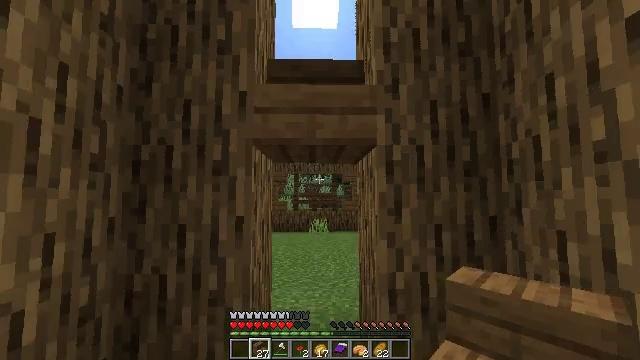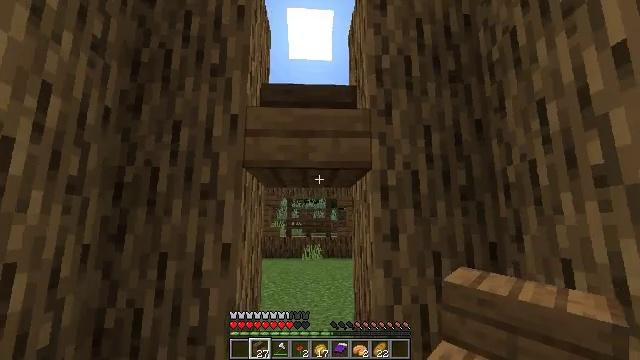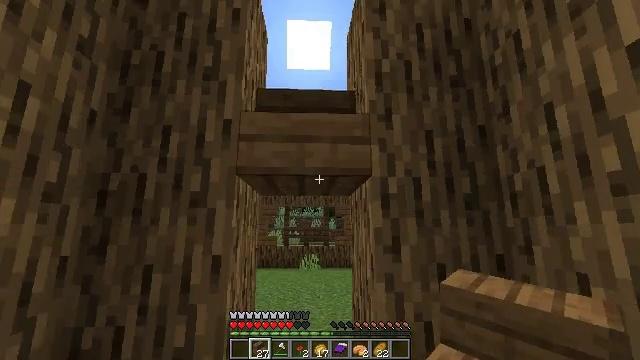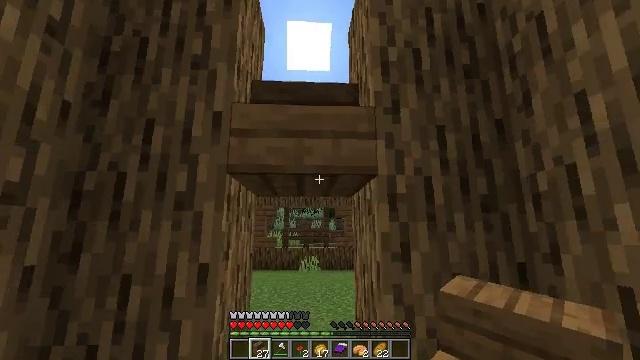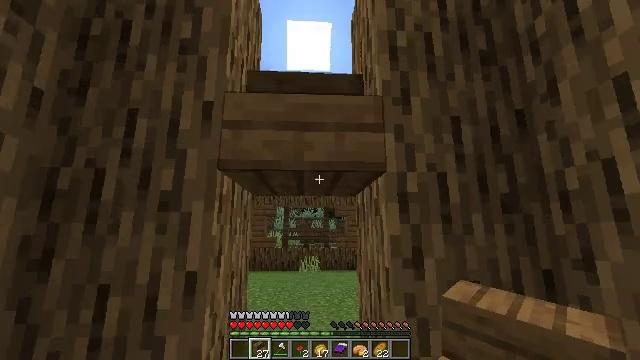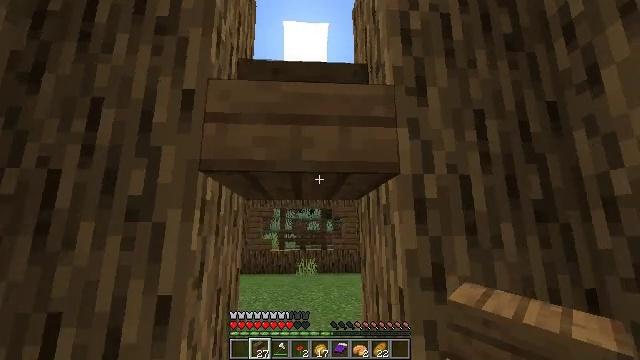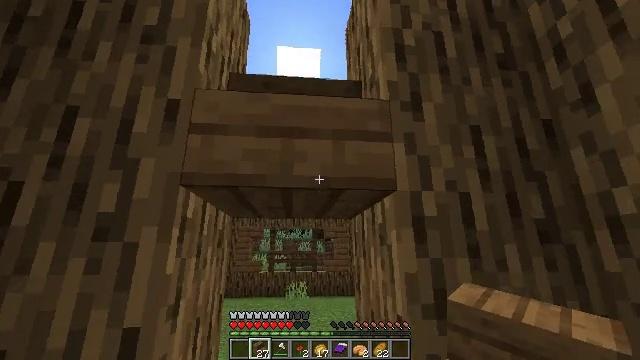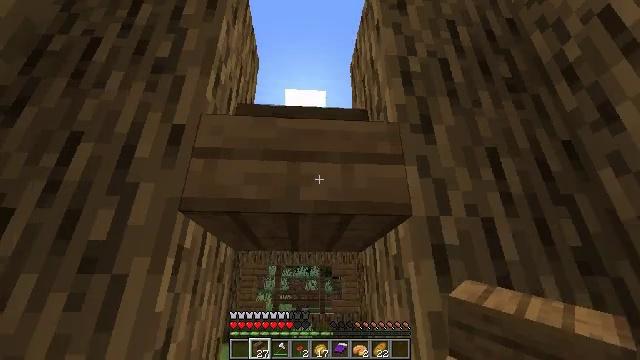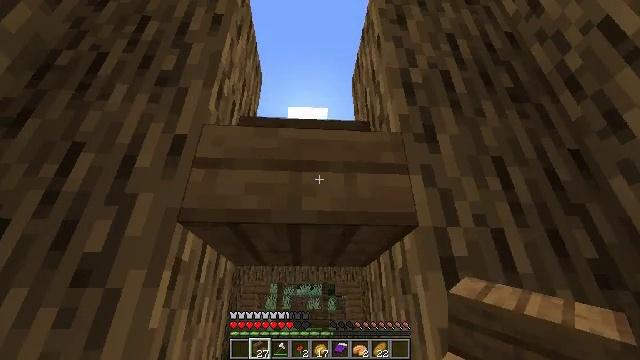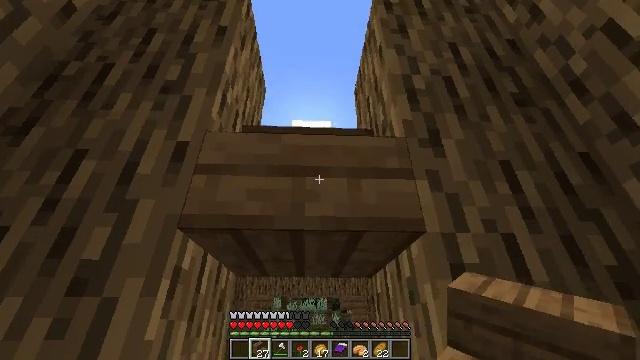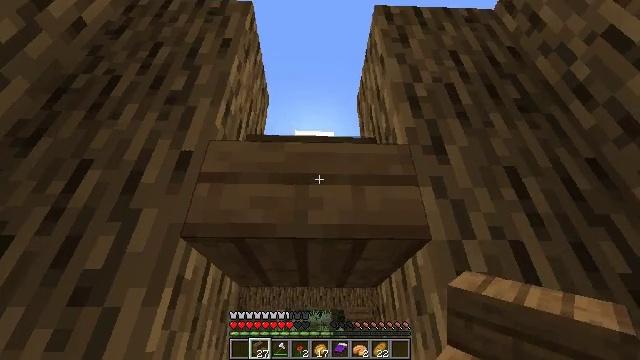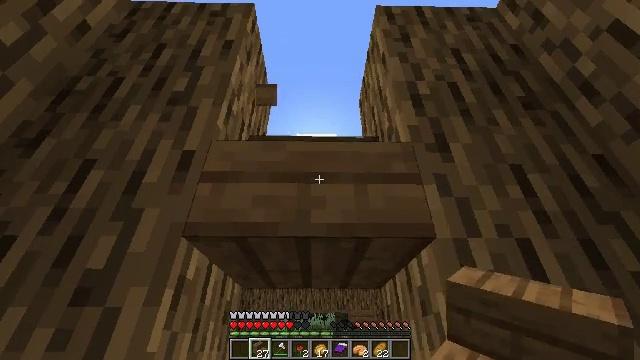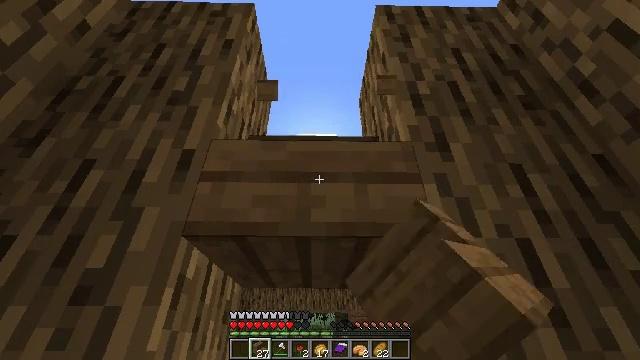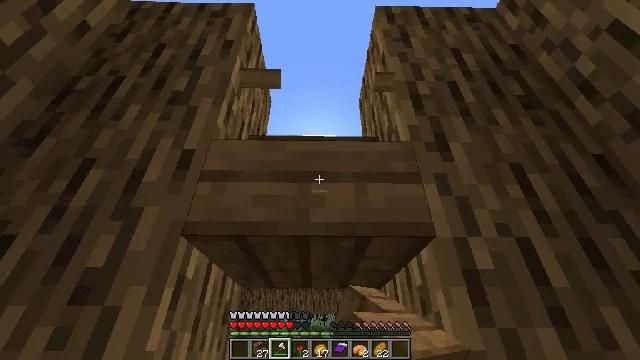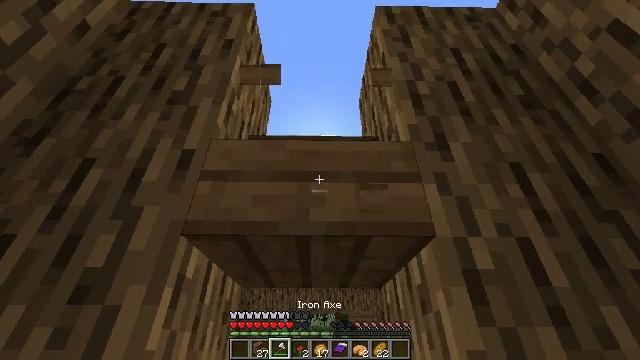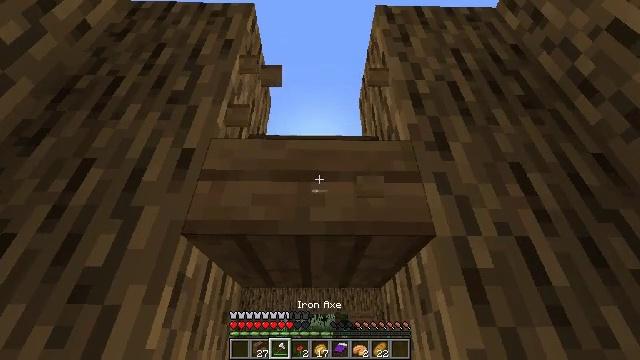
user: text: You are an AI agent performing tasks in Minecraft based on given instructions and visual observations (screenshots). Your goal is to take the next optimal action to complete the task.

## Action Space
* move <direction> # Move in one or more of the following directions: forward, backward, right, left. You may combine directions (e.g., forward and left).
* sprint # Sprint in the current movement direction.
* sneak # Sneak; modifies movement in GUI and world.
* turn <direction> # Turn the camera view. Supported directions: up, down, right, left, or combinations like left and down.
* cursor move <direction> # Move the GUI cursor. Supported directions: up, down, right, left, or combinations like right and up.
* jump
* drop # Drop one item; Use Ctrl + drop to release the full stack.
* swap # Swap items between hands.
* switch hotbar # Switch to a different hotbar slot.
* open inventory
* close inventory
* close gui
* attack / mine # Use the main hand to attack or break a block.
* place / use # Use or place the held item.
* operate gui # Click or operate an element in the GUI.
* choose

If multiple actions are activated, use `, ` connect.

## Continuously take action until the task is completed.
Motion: motion action
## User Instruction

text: Attack the spruce stairs to remove them.
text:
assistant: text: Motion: move forward, turn right and up
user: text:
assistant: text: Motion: move forward, turn up
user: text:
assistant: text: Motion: move forward
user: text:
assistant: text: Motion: move forward
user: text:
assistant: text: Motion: move forward
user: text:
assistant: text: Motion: turn right and up
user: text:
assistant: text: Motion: turn left and up
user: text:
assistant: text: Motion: turn up, switch to hotbar 2
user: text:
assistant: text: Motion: turn up, switch to hotbar 2
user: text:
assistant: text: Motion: turn up
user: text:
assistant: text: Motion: attack / mine
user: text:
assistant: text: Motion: attack / mine
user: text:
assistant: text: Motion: attack / mine, switch to hotbar 3
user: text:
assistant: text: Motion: attack / mine, switch to hotbar 3
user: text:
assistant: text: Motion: attack / mine
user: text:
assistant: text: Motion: attack / mine
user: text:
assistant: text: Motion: attack / mine
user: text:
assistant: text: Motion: attack / mine
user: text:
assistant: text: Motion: attack / mine
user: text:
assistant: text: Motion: attack / mine
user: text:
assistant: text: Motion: attack / mine
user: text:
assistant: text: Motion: attack / mine
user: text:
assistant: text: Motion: move forward, attack / mine
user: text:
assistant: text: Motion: move forward, attack / mine
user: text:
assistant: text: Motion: move forward, attack / mine
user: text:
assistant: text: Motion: move forward, attack / mine
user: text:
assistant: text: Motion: move forward, attack / mine
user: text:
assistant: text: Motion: attack / mine
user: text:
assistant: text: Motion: turn right and up, attack / mine
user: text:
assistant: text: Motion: turn up, attack / mine